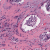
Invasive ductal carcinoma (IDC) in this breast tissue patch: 1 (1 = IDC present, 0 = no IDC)